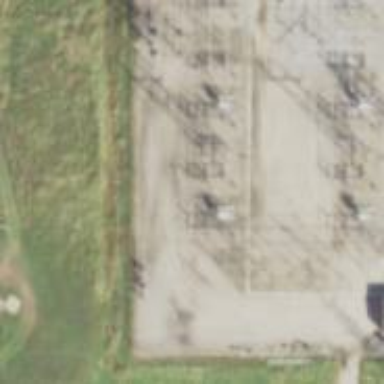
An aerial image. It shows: Lattice structure tower used for power distribution.